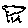
Label: cloud